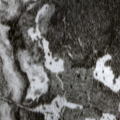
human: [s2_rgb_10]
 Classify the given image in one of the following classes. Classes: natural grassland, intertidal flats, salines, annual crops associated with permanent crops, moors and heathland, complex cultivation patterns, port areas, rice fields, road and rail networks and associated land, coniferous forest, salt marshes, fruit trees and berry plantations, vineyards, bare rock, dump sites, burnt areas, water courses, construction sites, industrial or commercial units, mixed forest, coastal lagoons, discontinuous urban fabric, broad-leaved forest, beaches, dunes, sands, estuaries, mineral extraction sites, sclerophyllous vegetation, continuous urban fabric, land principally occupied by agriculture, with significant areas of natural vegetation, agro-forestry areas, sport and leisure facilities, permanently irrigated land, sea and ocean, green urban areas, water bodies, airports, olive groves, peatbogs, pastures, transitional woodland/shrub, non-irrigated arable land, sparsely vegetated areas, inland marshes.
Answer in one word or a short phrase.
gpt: coniferous forest, transitional woodland/shrub